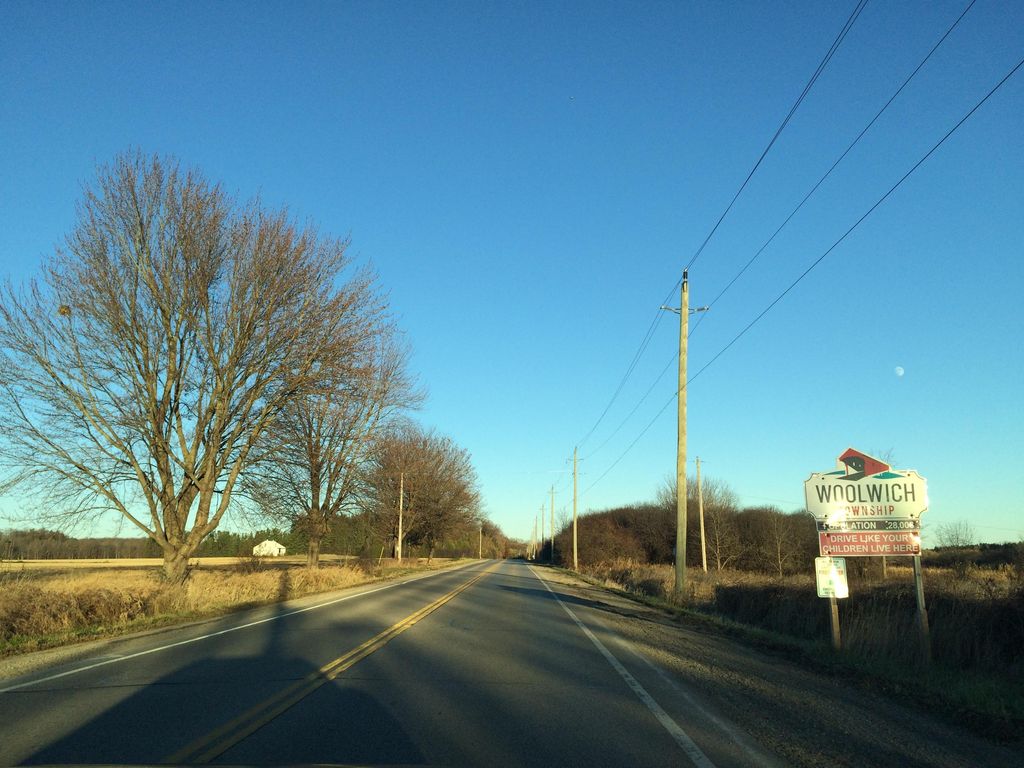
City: kitchener-waterloo